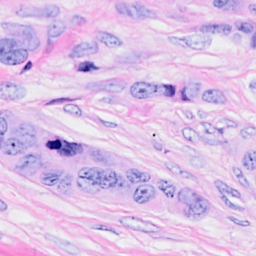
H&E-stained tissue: Breast